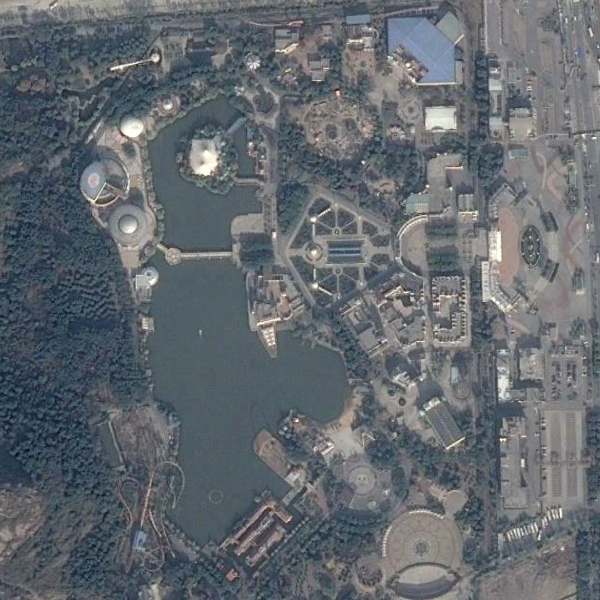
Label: Park